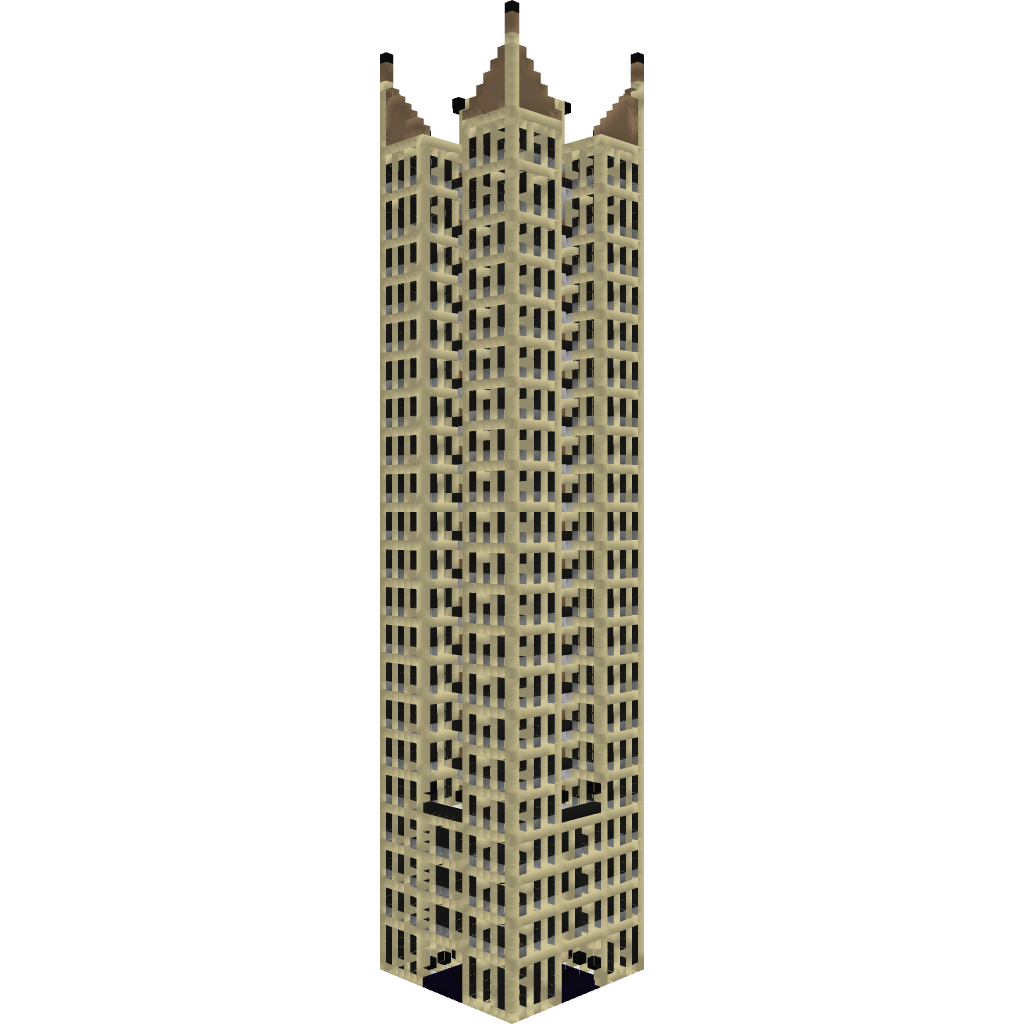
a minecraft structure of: Sandstone Tower